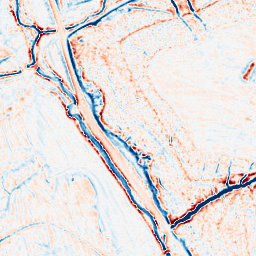
Category: multiscale
Decomposition family: dog_multiscale
Decomposition parameters: sigma_ratio: 1.4
n_scales: 4
base_sigma: 0.5
Upsampling method: linear_exact
Upsampling parameters: scale: 4
Upsampling scale: 4